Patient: sex M, age 48
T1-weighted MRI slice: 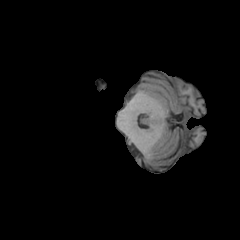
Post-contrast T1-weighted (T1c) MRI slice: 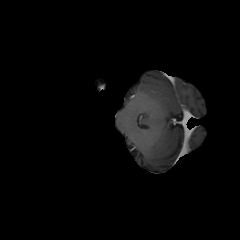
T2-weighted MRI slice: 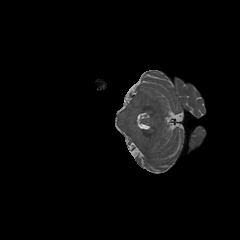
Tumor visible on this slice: no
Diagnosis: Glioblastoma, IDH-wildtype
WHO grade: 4